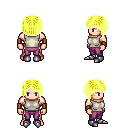
a pixel art fantasy rpg character, male body template, human, light skin, white sleeveless shirt, magenta pants, gold pageboy hairstyle, leather bracers, metal boots, four views (front, back, left, right), 2x2 character sprite sheet, small pixel art, hard edges, no anti-aliasing